Brain MRI, t1w sequence, axial 2D slice.
Patient: age 42, sex F, weight 78 kg, height 1.78 m
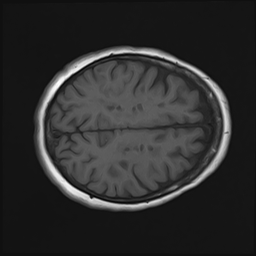